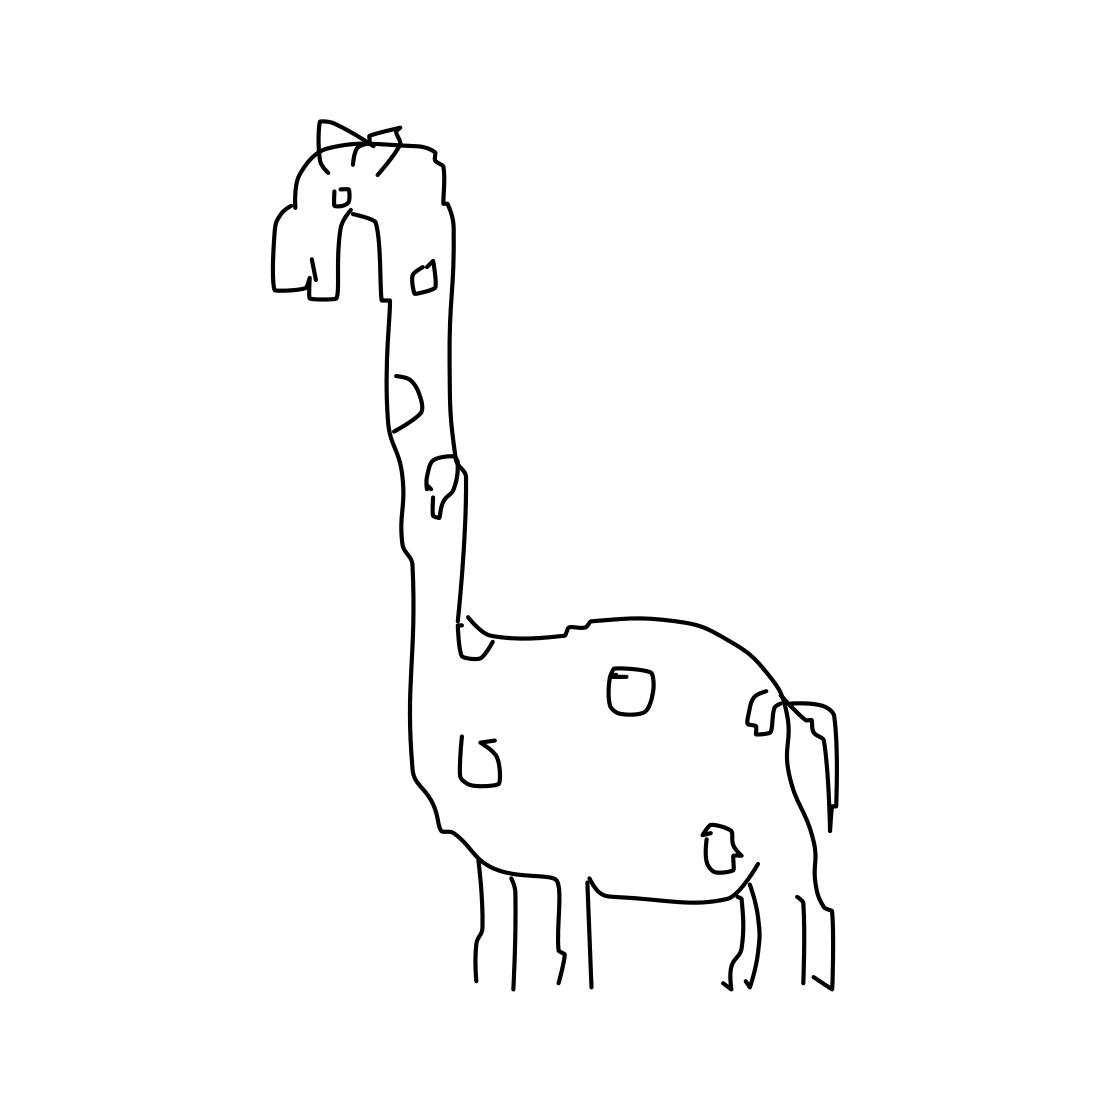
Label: giraffe